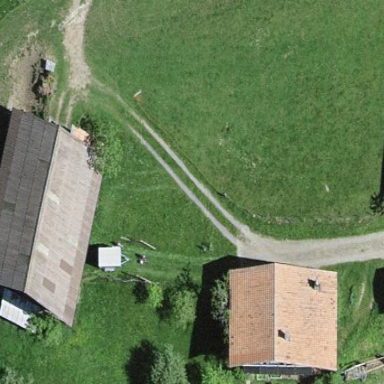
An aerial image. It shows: Farm with farmyard.